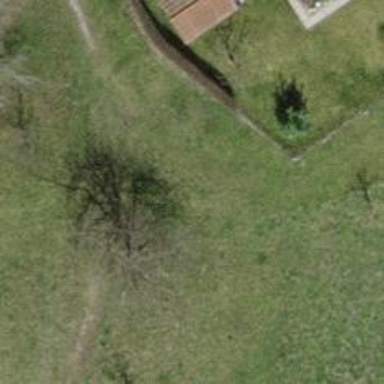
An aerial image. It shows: Grassy path.